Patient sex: F
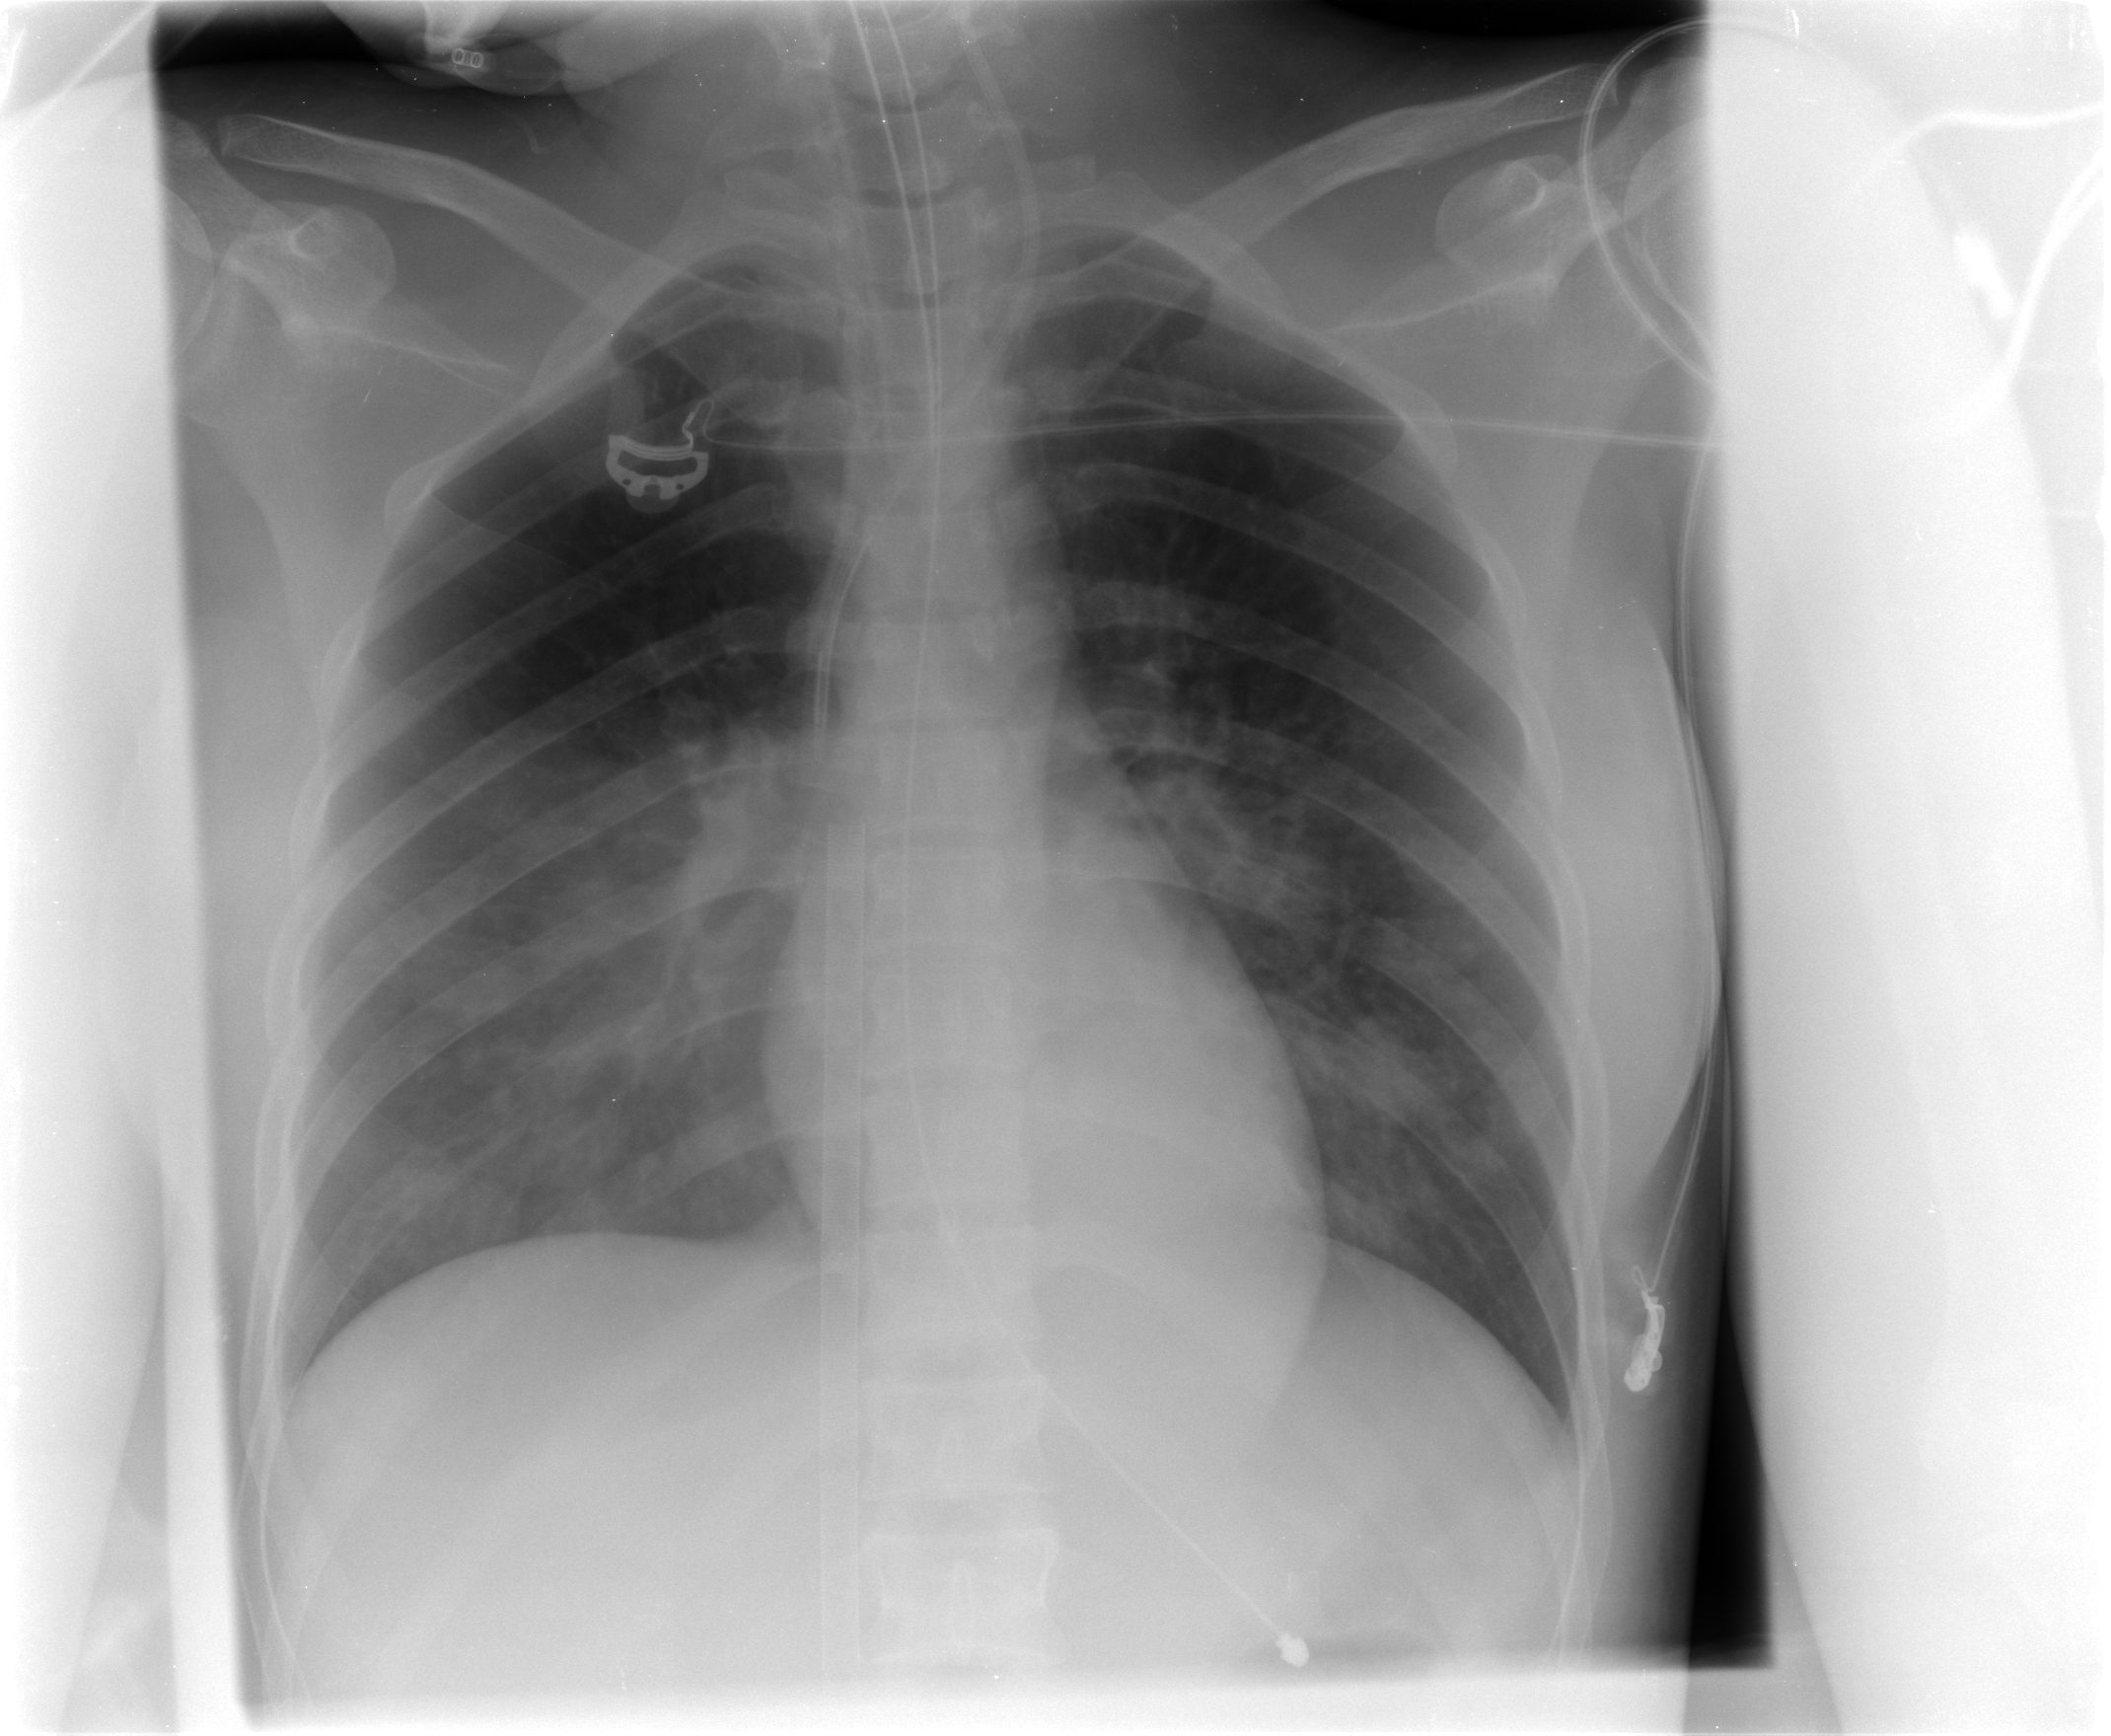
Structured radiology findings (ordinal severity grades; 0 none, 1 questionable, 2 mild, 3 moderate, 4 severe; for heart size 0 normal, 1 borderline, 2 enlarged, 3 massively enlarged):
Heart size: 0
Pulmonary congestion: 1
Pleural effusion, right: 0
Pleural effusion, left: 0
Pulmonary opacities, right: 3
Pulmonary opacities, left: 2
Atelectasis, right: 0
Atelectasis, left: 0